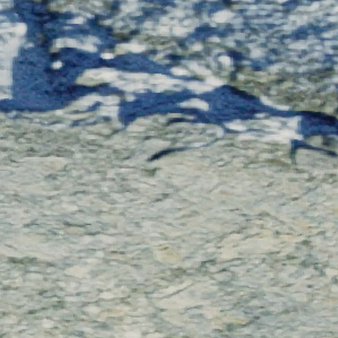
Label: other